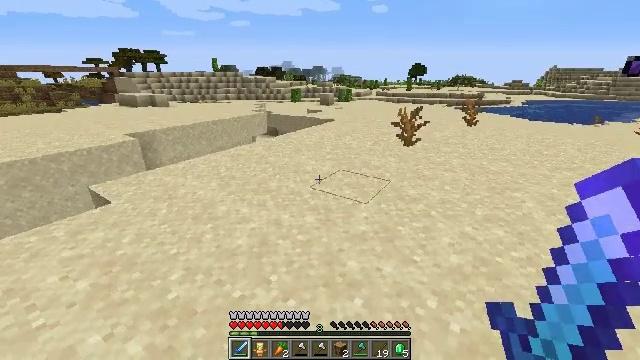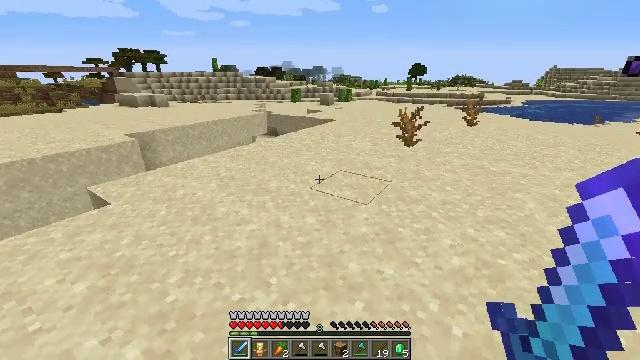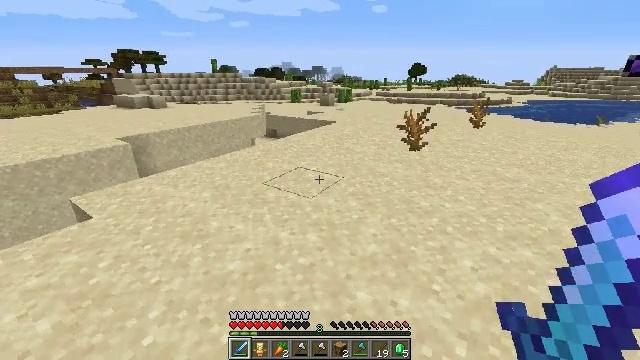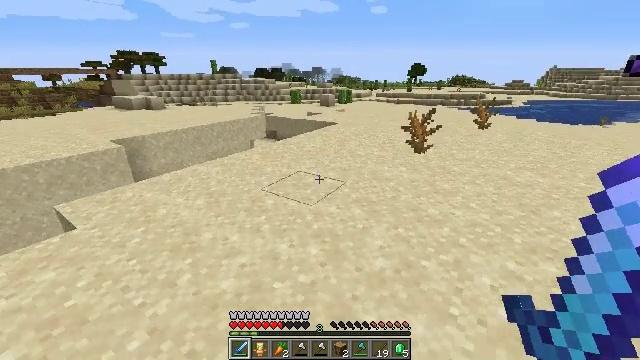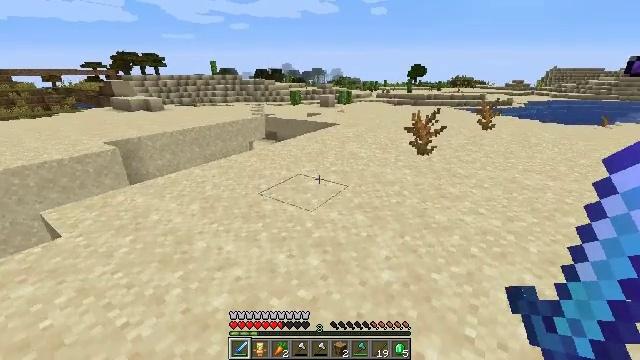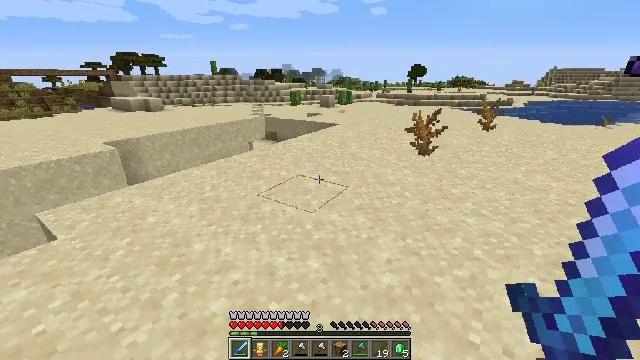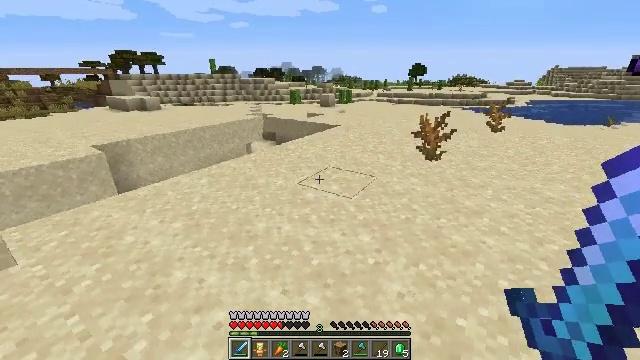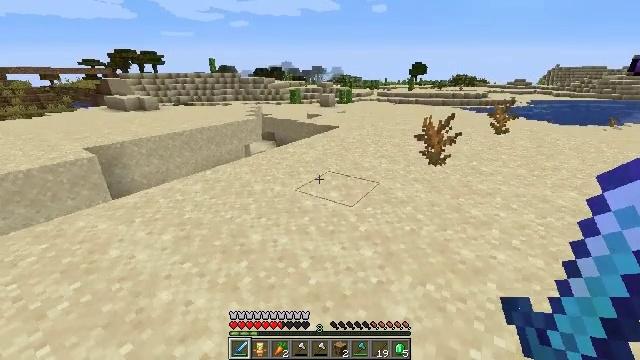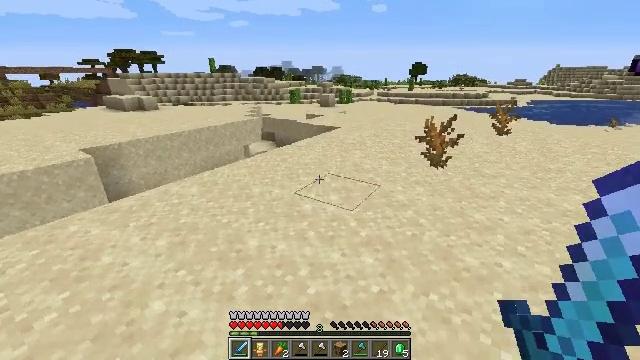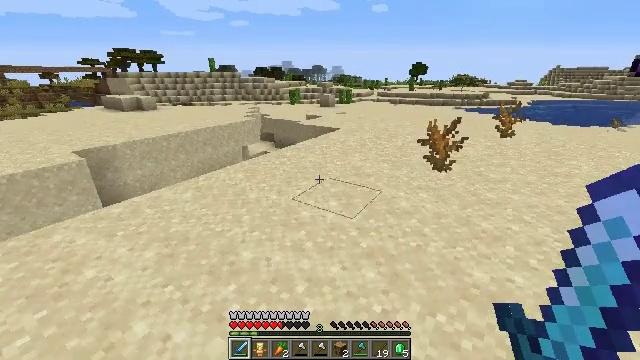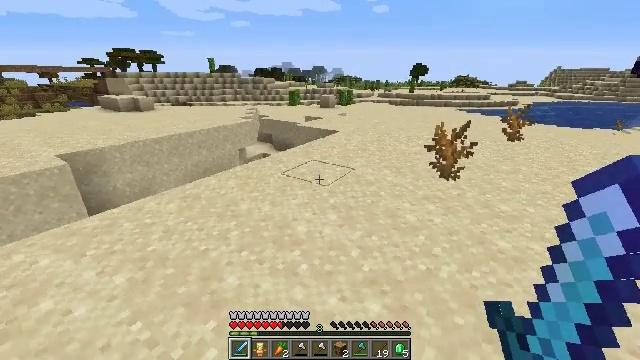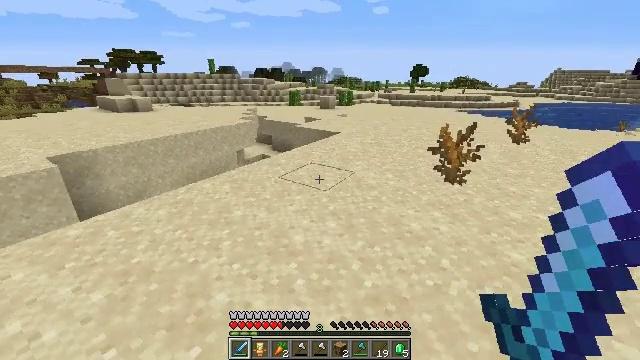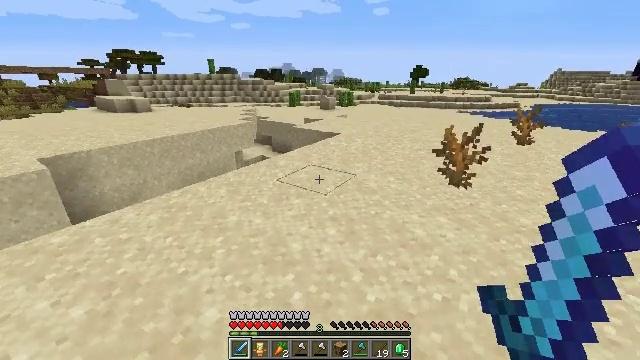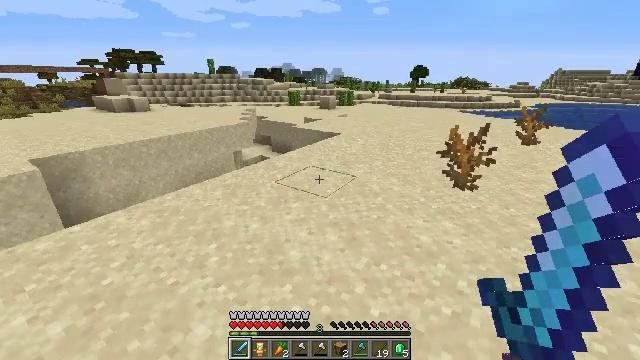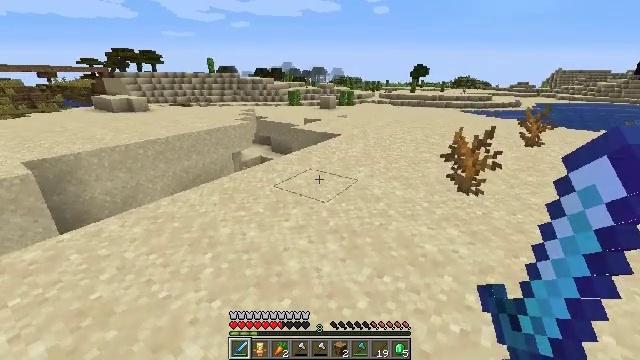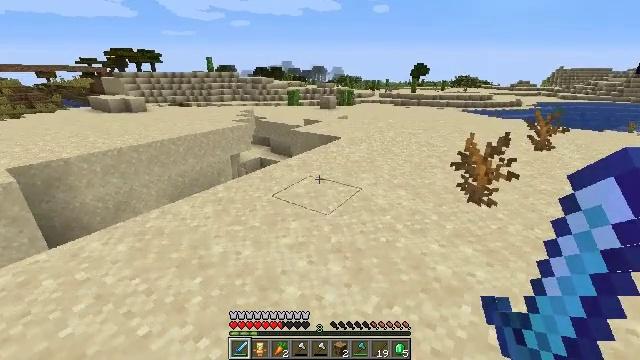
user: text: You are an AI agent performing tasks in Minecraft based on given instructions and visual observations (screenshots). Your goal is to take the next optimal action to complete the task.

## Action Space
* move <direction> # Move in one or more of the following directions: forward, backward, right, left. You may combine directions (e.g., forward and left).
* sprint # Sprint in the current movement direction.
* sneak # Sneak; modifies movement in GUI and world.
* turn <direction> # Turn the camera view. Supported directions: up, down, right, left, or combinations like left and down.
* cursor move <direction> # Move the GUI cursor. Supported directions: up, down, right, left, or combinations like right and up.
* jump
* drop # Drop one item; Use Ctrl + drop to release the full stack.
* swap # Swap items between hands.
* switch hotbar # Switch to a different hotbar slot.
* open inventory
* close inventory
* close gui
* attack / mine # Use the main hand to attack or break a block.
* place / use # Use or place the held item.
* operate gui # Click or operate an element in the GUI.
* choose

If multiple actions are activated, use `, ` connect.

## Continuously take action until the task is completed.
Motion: motion action
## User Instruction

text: Collect the dead bush from dry areas.
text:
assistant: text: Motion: move forward
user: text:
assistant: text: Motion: move forward
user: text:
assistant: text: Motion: move forward
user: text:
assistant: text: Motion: move forward
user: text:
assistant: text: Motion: move forward
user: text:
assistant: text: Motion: move forward
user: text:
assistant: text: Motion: move forward
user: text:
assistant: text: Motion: move forward
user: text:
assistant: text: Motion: move forward
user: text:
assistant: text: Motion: move forward
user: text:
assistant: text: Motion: move forward
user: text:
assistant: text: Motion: move forward
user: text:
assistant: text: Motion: move forward
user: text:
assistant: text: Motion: move forward
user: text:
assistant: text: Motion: move forward
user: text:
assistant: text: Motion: move forward
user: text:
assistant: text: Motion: move forward
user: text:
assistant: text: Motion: move forward
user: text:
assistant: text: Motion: move forward
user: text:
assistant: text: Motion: move forward
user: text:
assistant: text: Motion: move forward
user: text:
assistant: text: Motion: move forward
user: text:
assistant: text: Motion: move forward
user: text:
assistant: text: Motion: move forward
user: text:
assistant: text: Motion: move forward
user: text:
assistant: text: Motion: move forward
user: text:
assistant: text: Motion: move forward
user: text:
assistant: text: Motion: move forward
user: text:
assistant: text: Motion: move forward
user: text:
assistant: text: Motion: move forward